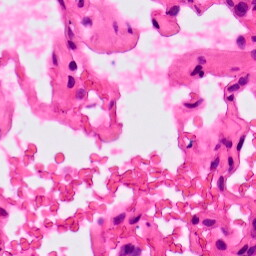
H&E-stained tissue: Lung